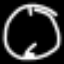
Label: clock